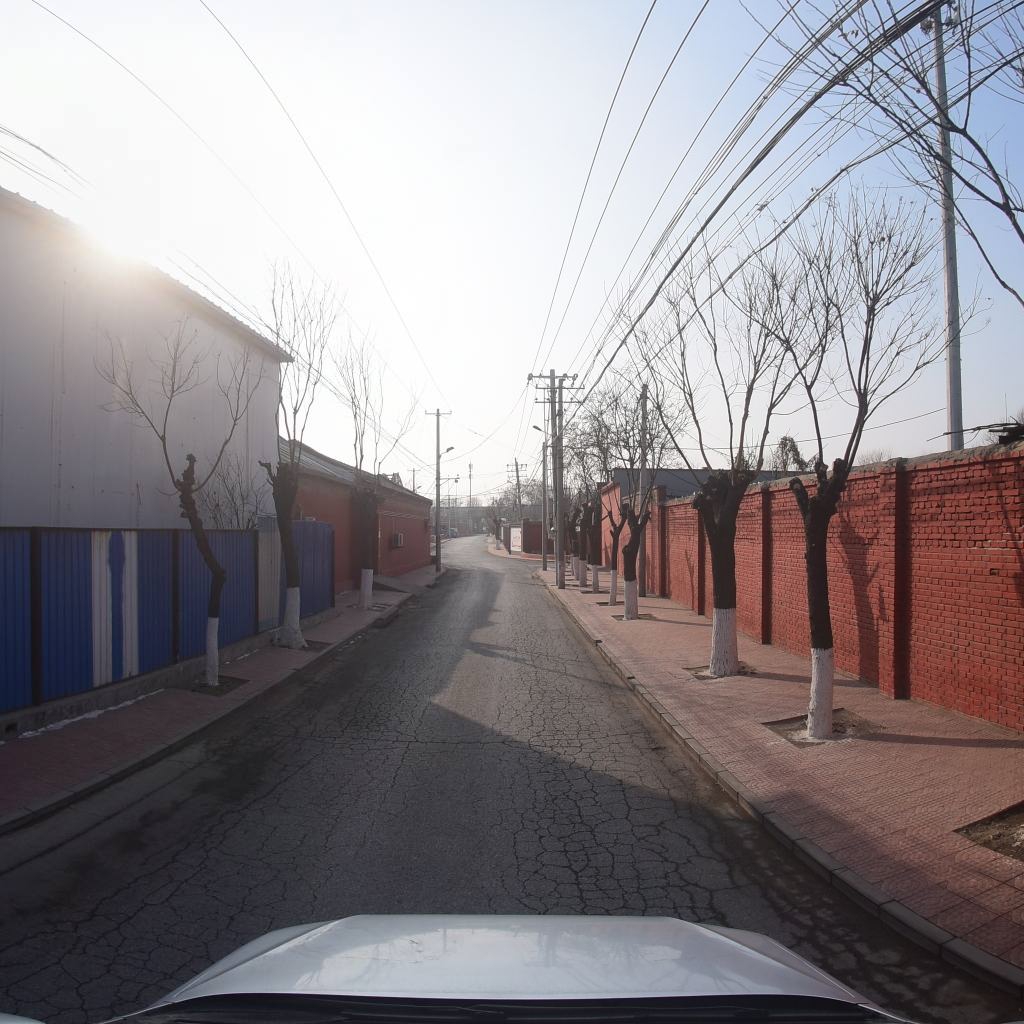
Region: Fengtai
Road damage annotations: alligator crack